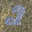
Label: 2